Question: Count the number of objects in the diagram.
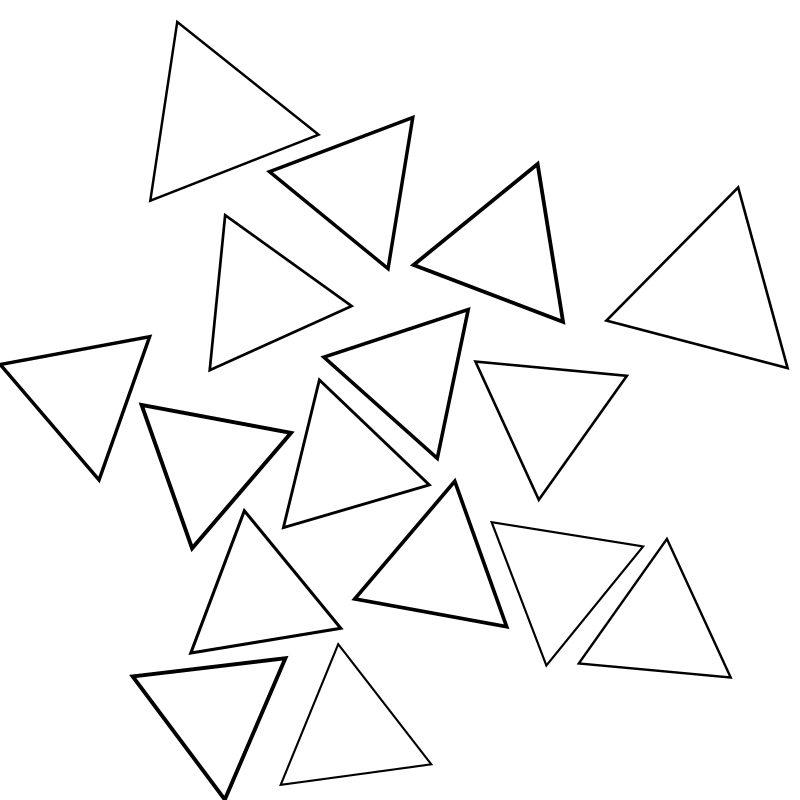
Answer: 16